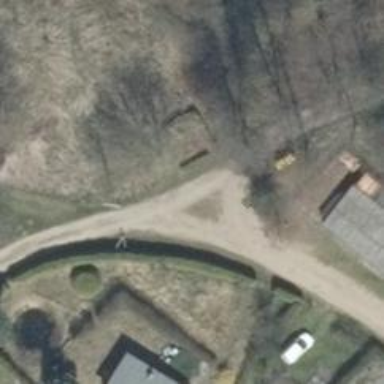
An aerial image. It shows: Gravel road in residential area with grade3 tracktype.